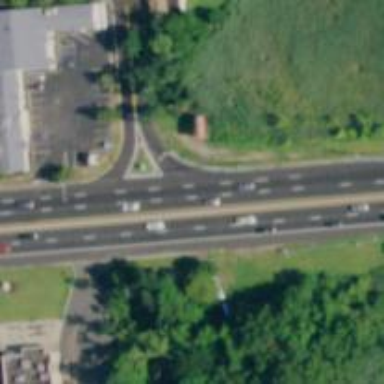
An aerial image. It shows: Trunk link highway.